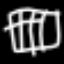
Label: square